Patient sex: M
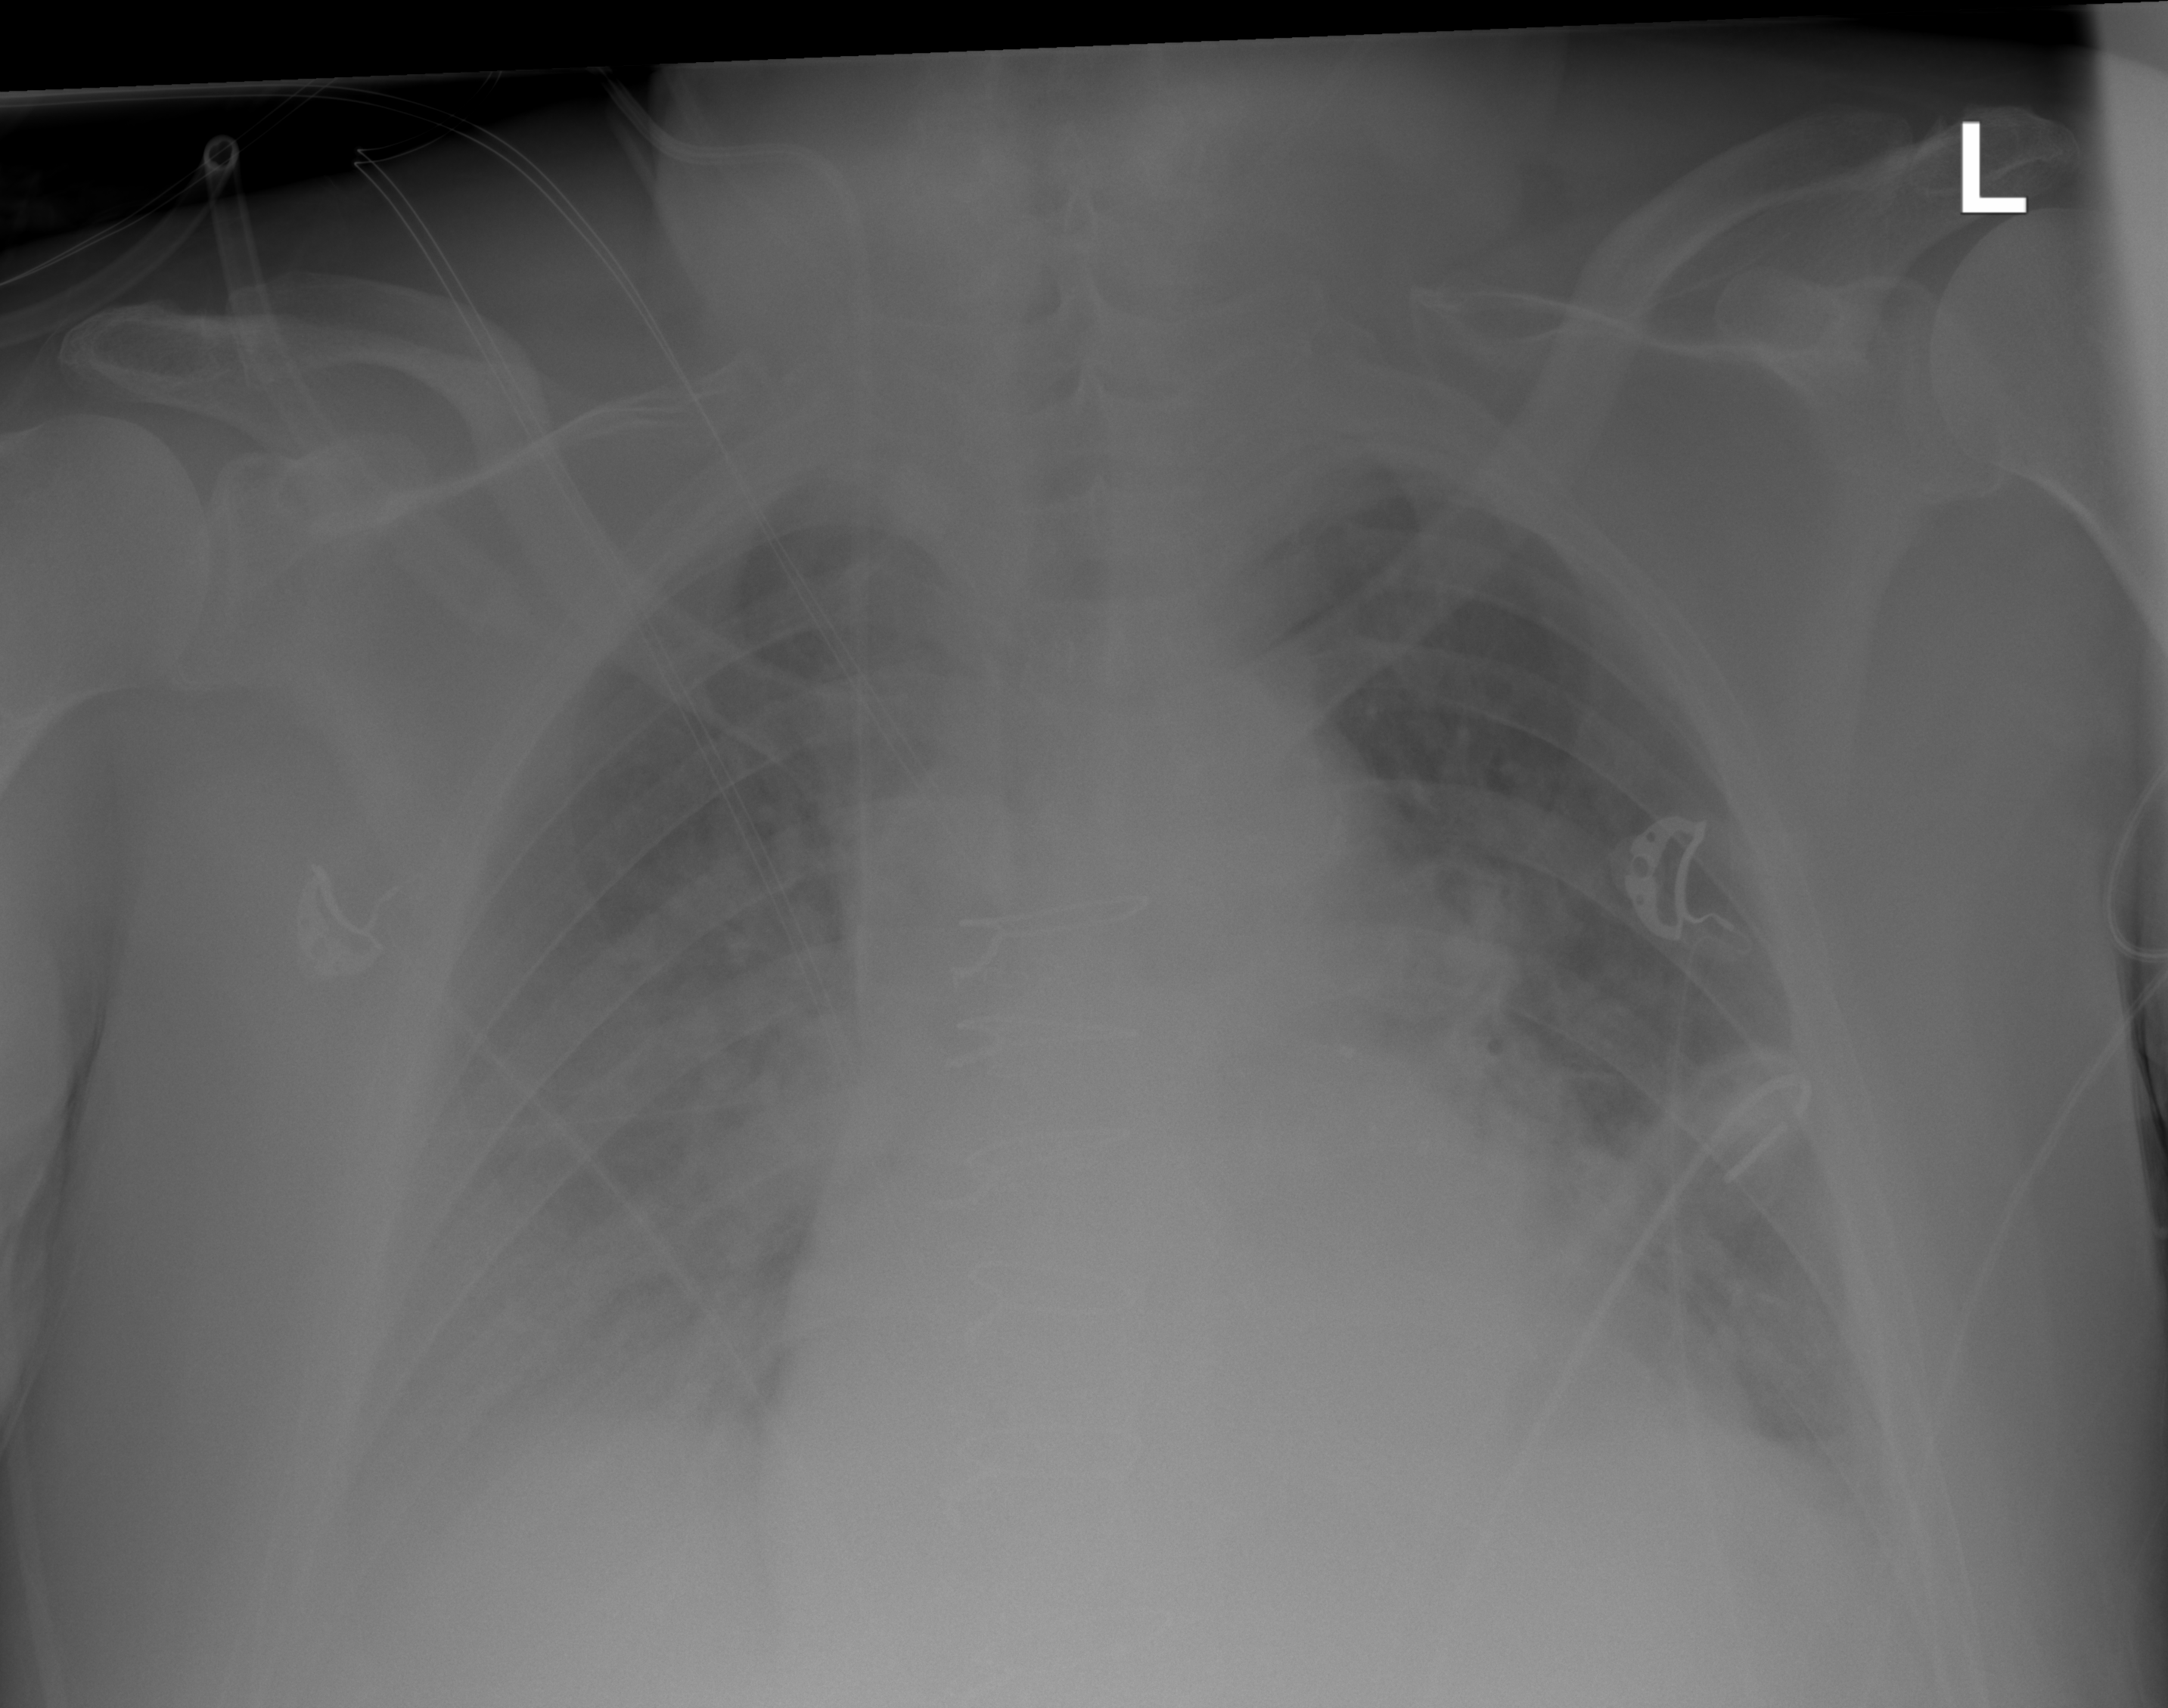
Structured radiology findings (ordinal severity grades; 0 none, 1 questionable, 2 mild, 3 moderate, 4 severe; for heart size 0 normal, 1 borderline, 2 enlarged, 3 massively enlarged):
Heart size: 0
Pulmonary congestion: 2
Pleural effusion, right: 3
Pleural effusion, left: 2
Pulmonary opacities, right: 0
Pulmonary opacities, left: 0
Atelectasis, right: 2
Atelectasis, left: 2